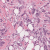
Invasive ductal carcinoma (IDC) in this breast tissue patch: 1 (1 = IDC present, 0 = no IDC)